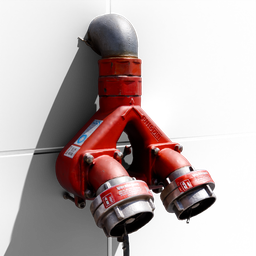
Label: architecture